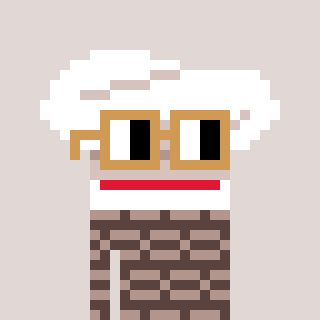
a pixel art character with square brown glasses, a chef hat-shaped head and a darkbrown-colored body on a warm background